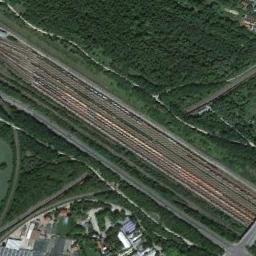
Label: railway